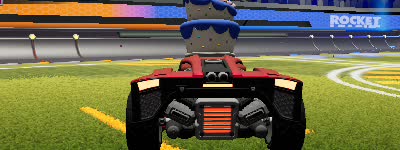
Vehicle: breakout